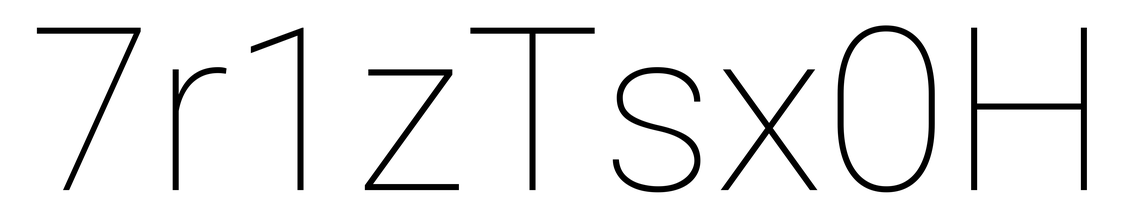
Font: Roboto_Thin